Field crop: maize
Growth stage: 2
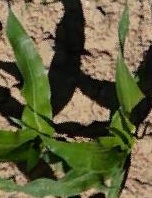
Species: maize